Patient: sex M, age 22
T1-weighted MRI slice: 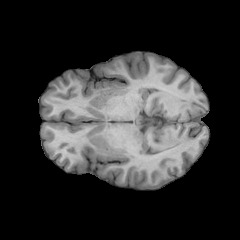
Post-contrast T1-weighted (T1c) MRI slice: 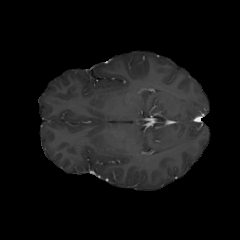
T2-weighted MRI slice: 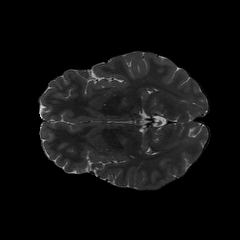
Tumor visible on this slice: no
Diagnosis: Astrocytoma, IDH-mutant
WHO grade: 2